Field crop: maize
Growth stage: 2
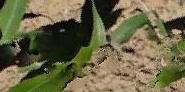
Species: maize